Question: I have a equipment which I am representing with a class and there are two actors a remote and local operator who can put the equipment on or off. Both actors will use the functionality of the equipment. But How do I now represent them using sequence diagram, since if I draw an event from both local and remote its going to show at the equipment the one happened after the other but in reality two actors are using the same function and can invoke it any time. So how do I represent the two actors in the below sequence diagram.
P.S. The RAN40L is the equipment and CMS is remote operator and Simulator Operator is the local operator.
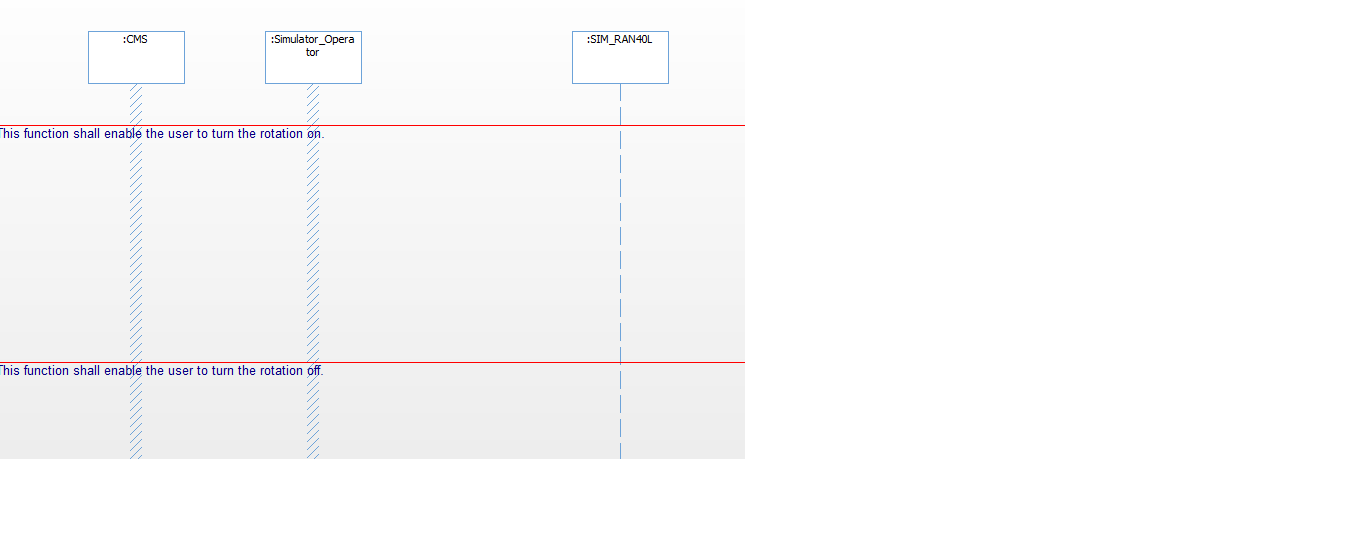
Answer: As it happens I have extensive experience from the defence industry, including naval CMS, so I am familiar with the domain.
The crucial question is, as always with UML, what you want to show in the diagram, which of course ties in with what you are showing in other diagrams. No diagram is ever read in isolation and you will never capture the entire radar functionality in a single sequence diagram.
Remember that a sequence diagram is intended to show things happening in a strict sequence. It is possible to show some rudimentary concurrency using the appropriate fragment, but if you want to show that the two actors do exactly the same thing, that the sequence is in fact one and the same in both cases, then the sequence diagram is the wrong place to show that.
Assuming that this sequence is intended as an elaboration of a use case, then the solution is to replace the two actors with a single actor, eg "Radar Controller". This actor can then be specialized into CMS and Simulator, which makes sense if the radar is unaware of, or unconcerned with, who is interacting with it in some (use) cases but not in others.
If the radar never makes the distinction, there shouldn't be two actors at all. The actors must make sense to the system they're interacting with, otherwise there's something wrong with your actor model.
So one solution is to structure the use cases as below.